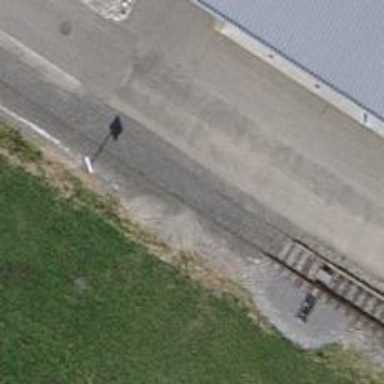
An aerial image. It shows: Siding railway track with one rail.